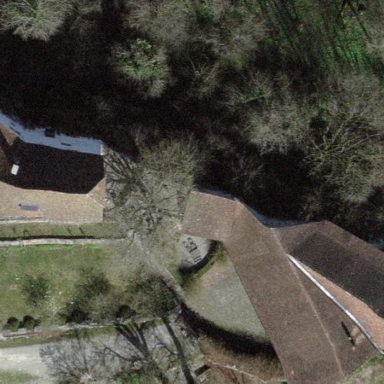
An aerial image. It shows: Castle with historical significance.